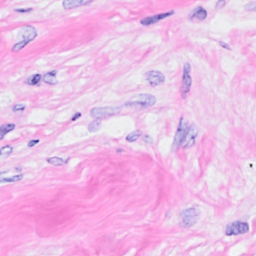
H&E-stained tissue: Breast